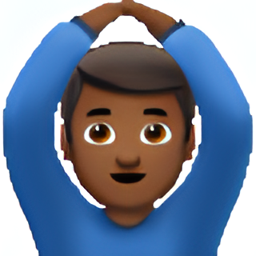
Name: man gesturing ok type 5
Emoji: 🙆🏾‍♂️
Group: People & Body
Sub-group: person-gesture